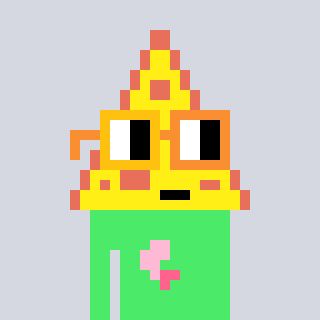
a pixel art character with square yellow and orange glasses, a pizza-shaped head and a teal-colored body on a cool background